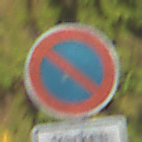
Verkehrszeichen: EingeschraenktesHalteverbot
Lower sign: ZeitangabenMitBeschraenkungAufWochentage6
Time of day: SunriseSunset
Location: Outdoor (Suburban)
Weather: PartlyCloudy
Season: NotSpecified
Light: Natural